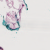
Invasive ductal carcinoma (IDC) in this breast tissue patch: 0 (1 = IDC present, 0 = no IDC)